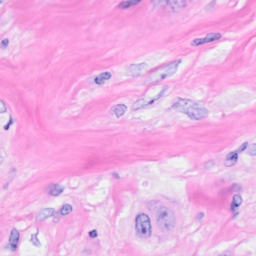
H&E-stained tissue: Breast